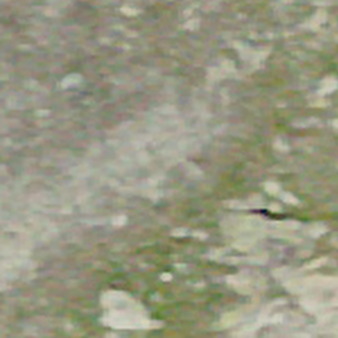
Label: other